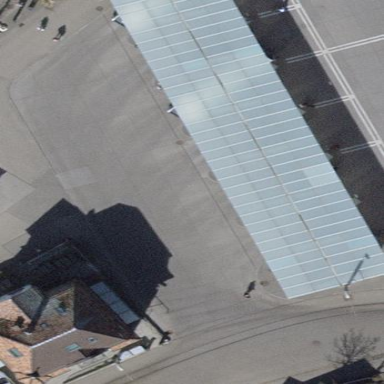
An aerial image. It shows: Shelter for public transport located on the roof of building.